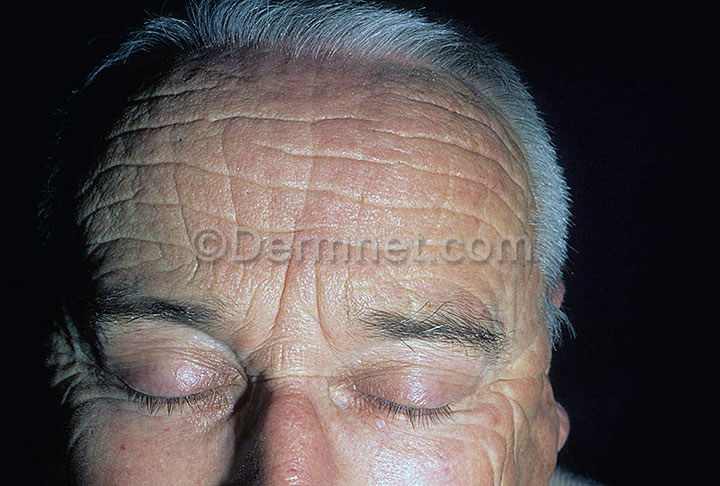
Disease: Light Diseases and Disorders of Pigmentation